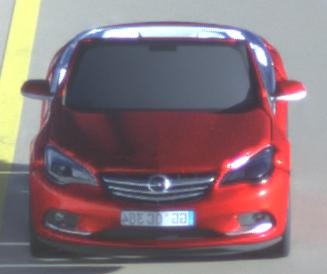
Make: Opel
Model: Cascada 1.4 Turbo
Detailed model: Cascada
Model produced from: 2013/03
Model produced until: 2015/01
Doors: 2
Color: red
Road condition: dry road
Daytime: sunrise or sunset
Contrast: high contrast